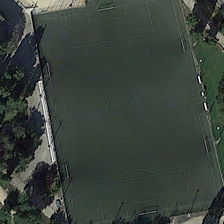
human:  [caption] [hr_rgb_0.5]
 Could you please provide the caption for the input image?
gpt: a football field is surrounded by many green trees .

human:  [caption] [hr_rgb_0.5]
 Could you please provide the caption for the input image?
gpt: a football field is surrounded by many green trees .

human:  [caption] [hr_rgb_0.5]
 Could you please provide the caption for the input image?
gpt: a football field is surrounded by many green trees .

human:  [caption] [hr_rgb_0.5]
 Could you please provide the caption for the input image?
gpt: a football field is surrounded by many green trees .

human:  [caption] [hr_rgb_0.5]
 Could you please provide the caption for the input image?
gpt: a football field is surrounded by many green trees .